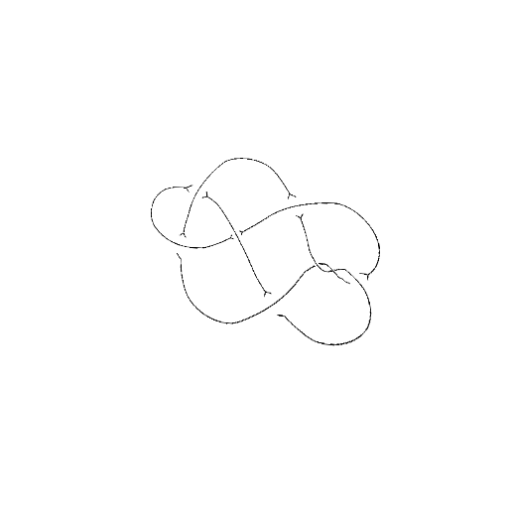
Crossing number: 8